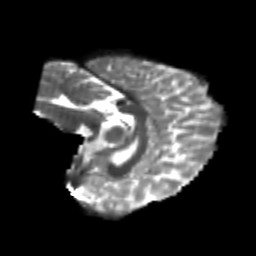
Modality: T2w
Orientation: sagittal
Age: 23
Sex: female
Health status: healthy
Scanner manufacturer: philips
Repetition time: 7.386 s
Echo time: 0.08599 s